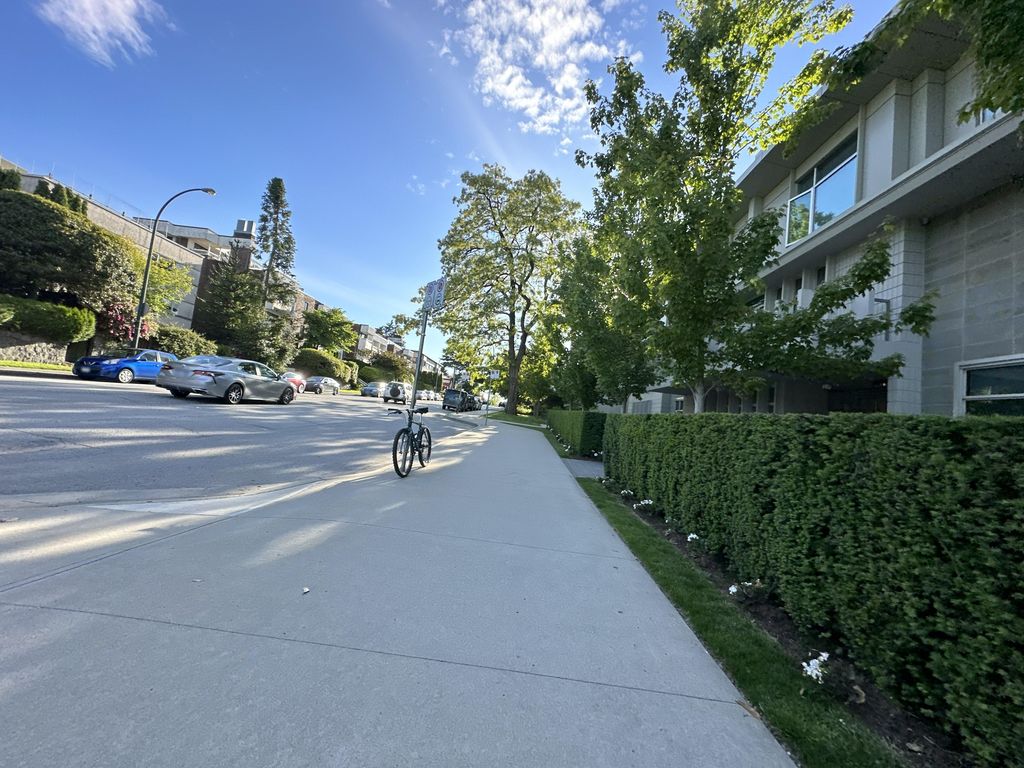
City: vancouver